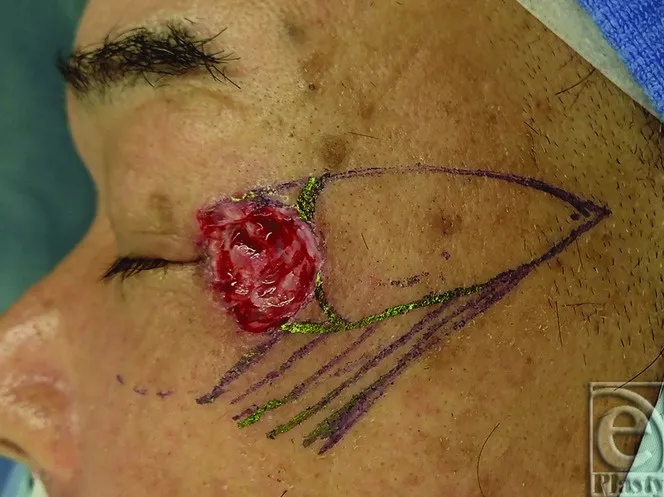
Design of the lateral orbital flap.
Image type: medical_photograph (other_medical_photograph)